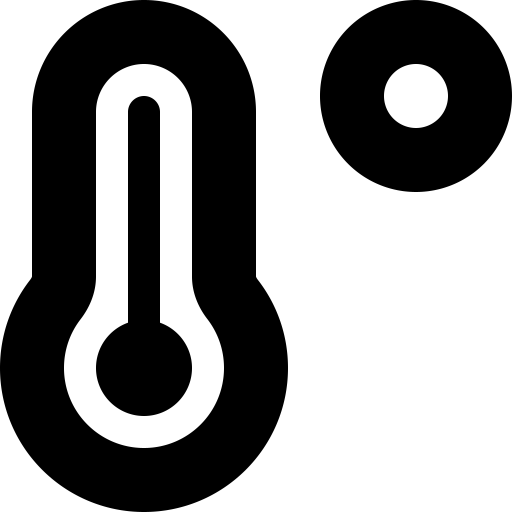
Tags: icon, FontAwesome, fa-icon, solid, temperature, high